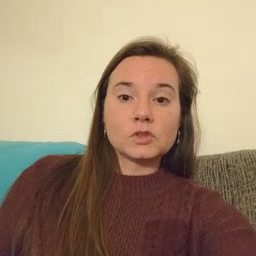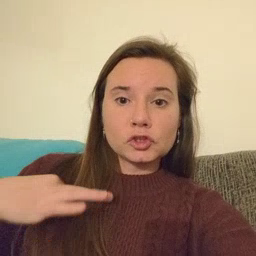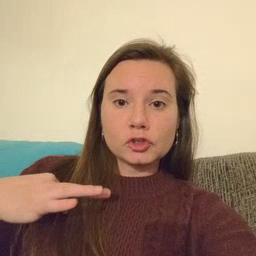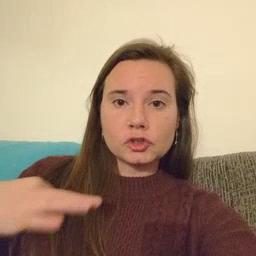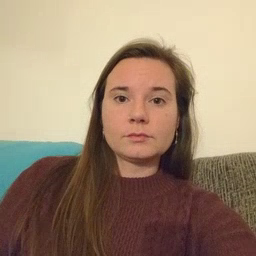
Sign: shirt